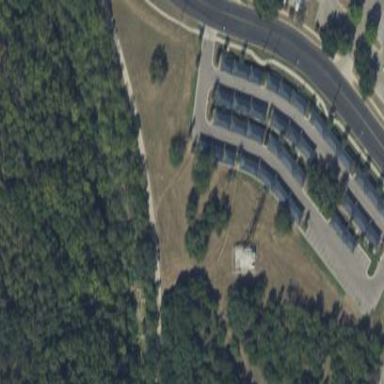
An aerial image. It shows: St. David's Employee Parking Lot G with paved carports for parking.